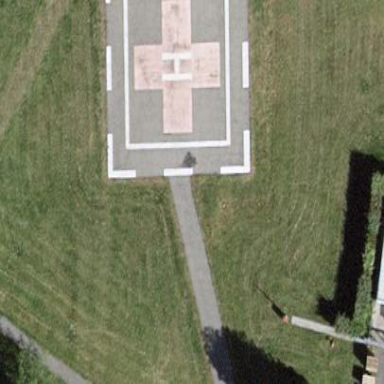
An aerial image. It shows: Image of helipad at airport.